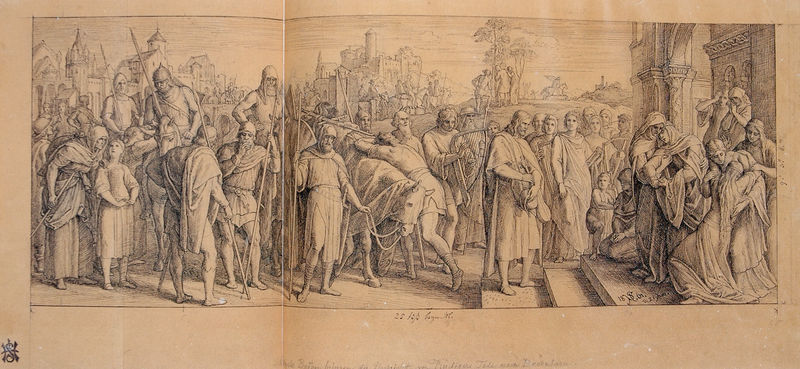
Titel: Aus dem >Nibelungenlied<: Etzels Boten bringen die Nachricht von Rüdigers Tod nach Bechelaren
Künstler: Julius Schnorr von Carolsfeld
Standort: Schweinfurt
Institution: Museum Georg Schäfer
Schlagwörter: baum, gruppe, himmel, kampf, mann, schatten, weiß, bäume, frauen, landschaft, menschen, stadt, braun, frau, geste, grau, kleid, männer, schwarz, skizze, szene, säule, zeichen, zeichnung, gebäude, haus, schleier, schloss, tiere, wiese, beige, menge, versammlung, architektur, rahmen, tod, trauer, signatur, häuser, hügel, kirche, gewänder, kind, blatt, renaissance, anhöhe, esel, kinder, pferd, pferde, reiter, turm, beine, deutschland, pferdedecke, reiten, zügel, schrift, papier, bogen, ort, stab, grafik, graphik, breitformat, signiert, sepia, vorbereitung, rundbogen, krieg, schlacht, treppe, treppen, historienbild, könig, lanze, soldaten, falte, weib, weiber, deutsch, stufe, stufen, warten, tor, ortschaft, eingang, tusche, unterschrift, buch, burg, kreuz, türme, abschied, festung, weinen, druck, druckgraphik, monogramm, radierung, stich, seite, gefangen, illustration, militär, schwerter, waffen, soldat, waffe, bleistift, stempel, helm, beutel, entwurf, ritter, heer, marsch, rüstung, architrav, rom, kapitell, buchseite, fries, portal, römer, wappen, helme, seiten, christus, jesus, mauern, ross, christlich, leid, lanzen, nibelungen, siegfried, königlich, speer, harfe, lyra, rösser, nummerierung, querrechteckig, maria, wandbild, kupferstich, buchseiten, beweinung, jerusalem, trauern, gefallene, schlachtross, ohnmacht, einfassung, knick, laube, abbildung, historisch, trösten, heimkehr, rückkehr, nachricht, doppelseite, cornelius, knappen, peter cornelius, enaissance, klageweiber, pferd schlachtross, verabschieden, zusammenbrechen, zusammenbruch, orientalsich, nurg, trübsaal, trübsal, unterschroft